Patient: sex F, age 55
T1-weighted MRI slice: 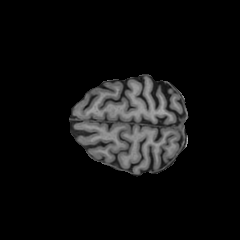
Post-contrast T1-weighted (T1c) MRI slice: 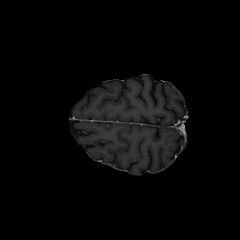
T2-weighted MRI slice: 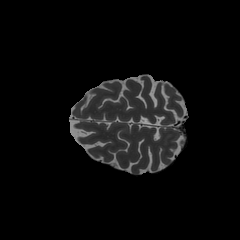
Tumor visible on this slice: no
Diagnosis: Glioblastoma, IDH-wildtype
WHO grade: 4